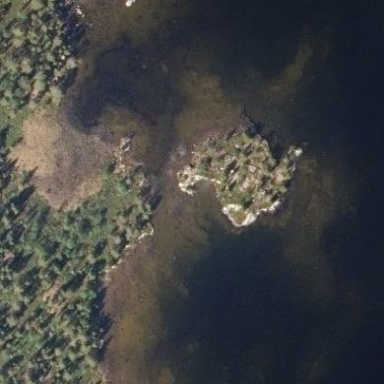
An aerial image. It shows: Islet.